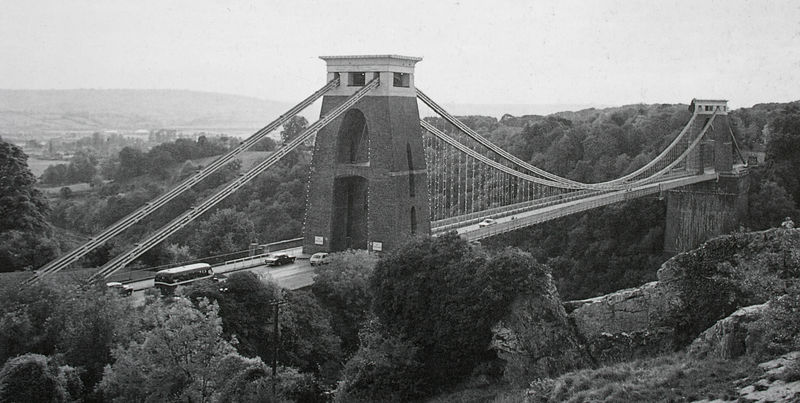
Titel: Clifton-Bridge, Gesamtansicht
Künstler: J.K. Brunel
Standort: Bristol
Institution: Clifton-Bridge
Schlagwörter: baum, berg, blätter, dunkel, felsen, himmel, laub, meer, schatten, wasser, weiß, bäume, landschaft, stadt, äste, fenster, grau, hell, hintergrund, licht, pfeiler, schwarz, strasse, ausblick, blick, dach, haus, schloss, weg, wiese, architektur, stein, steine, felder, ferne, horizont, häuser, hügel, natur, stamm, zweige, brücke, brüstung, pflanzen, tal, wald, anhöhe, turm, bewölkt, aussicht, ansicht, bogen, berge, fels, gebirge, mauer, ziegel, dunst, nebel, schlucht, auto, masten, fluß, seile, monumental, hoch, bucht, pfosten, foto, fotografie, photographie, bögen, ruine, hängen, türme, steinbrücke, seil, wälder, lichtung, schwarzweiss, ruinen, photo, tore, konstruktion, verkehr, hänge, stahl, träger, streben, draht, aufnahme, autos, fahrzeuge, bauwerk, photografie, durchfahrt, statik, verankerung, stahlträger, widerlager, hängebrücke, bus, stahlseil, trasse, aufhängung, pkw, siebziger, sechziger, fahrbahn, stahlseile, linksverkehr, lucken, autobahn, hochbau, bristol, pylon, autobrücke, fahrbahnen, landschaftsaufnahme, omninus, solide, trafos, nus, rutm, 60iger, golden gate, stahk